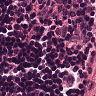
Metastatic tissue present: no